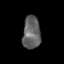
Tissue: skin
Cell type: Epithelial cells
Senescence score: 0.2446
Nuclear area (px): 570
Mean DAPI intensity: 98.902